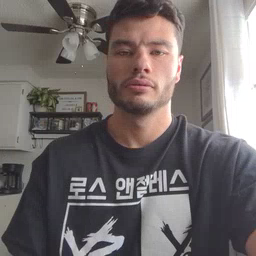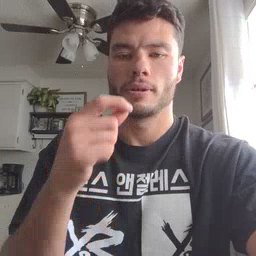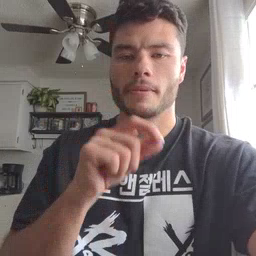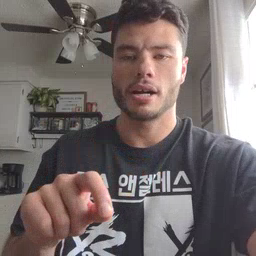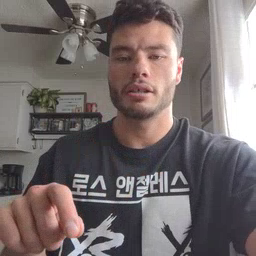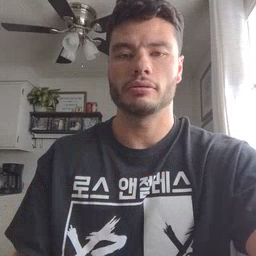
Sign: pen